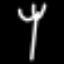
Label: fork